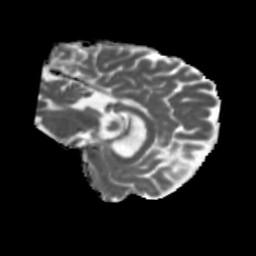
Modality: MD
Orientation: sagittal
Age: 58
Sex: female
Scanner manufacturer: siemens
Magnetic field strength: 3 T
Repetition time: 5.47 s
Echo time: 0.0854 s